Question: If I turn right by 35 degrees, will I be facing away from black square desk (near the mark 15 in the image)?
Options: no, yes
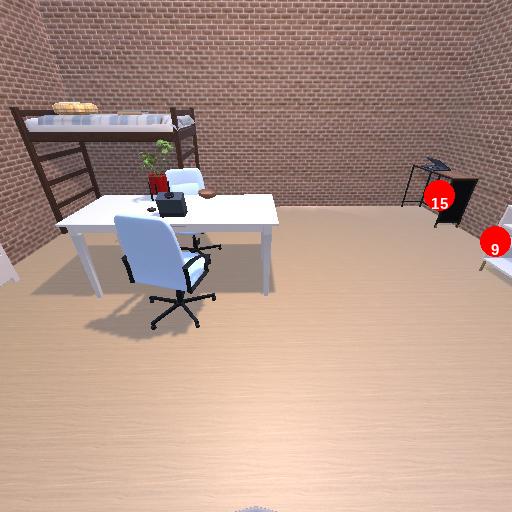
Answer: no